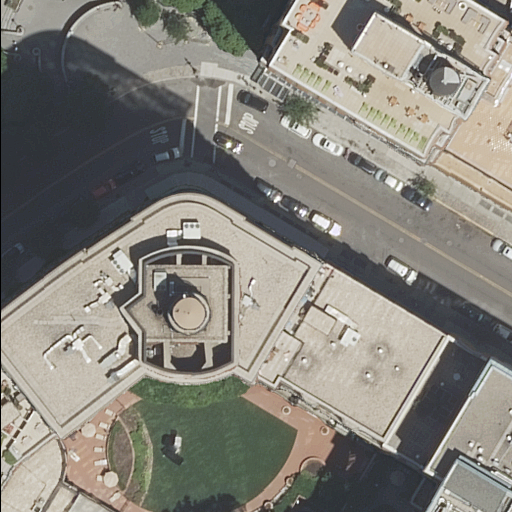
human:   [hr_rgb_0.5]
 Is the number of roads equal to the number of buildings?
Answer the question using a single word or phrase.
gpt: no

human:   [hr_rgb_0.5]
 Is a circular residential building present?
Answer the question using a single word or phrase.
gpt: no

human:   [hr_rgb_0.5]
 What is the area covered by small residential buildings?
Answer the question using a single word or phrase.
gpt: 41m2

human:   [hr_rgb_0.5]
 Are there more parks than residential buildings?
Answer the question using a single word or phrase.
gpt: no

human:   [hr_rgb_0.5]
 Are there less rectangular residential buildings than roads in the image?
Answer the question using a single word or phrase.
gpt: yes

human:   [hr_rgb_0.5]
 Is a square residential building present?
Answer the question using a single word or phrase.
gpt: no

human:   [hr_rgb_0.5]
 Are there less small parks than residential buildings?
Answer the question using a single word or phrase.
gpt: yes

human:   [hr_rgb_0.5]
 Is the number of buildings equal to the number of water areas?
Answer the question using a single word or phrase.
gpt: no

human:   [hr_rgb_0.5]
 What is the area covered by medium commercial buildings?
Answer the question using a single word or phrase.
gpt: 0m2

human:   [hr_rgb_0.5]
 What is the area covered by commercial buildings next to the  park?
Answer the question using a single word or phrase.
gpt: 0m2

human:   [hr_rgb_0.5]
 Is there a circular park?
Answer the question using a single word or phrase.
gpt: no

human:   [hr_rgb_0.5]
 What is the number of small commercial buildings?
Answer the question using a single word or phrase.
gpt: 0

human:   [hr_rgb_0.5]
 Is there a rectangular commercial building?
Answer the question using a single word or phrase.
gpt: no

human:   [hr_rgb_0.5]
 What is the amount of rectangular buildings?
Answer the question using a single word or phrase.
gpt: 3

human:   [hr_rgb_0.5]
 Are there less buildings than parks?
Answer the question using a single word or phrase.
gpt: no

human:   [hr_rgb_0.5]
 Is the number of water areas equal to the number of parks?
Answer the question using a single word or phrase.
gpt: no

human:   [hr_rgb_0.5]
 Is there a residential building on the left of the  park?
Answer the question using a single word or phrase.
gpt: no

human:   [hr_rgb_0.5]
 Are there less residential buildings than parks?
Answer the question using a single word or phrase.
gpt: no

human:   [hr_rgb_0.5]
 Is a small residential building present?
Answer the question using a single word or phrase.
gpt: yes

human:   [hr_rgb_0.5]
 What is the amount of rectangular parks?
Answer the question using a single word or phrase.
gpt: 1

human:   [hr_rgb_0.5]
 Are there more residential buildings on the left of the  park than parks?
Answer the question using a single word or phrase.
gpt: no

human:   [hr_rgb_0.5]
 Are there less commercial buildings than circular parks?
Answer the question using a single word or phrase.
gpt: no

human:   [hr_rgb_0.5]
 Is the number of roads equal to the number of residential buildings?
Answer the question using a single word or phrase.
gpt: no

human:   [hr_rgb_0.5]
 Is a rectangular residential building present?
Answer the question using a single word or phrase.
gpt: yes

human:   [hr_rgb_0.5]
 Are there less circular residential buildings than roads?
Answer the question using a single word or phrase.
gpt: yes

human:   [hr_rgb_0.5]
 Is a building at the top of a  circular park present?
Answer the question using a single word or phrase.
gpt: no

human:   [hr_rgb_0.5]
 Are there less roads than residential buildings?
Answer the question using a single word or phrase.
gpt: no

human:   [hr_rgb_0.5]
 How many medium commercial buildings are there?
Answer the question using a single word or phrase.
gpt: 0

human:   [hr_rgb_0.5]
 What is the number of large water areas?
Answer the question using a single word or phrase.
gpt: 0

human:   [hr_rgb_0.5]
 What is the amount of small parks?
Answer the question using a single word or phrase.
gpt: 0

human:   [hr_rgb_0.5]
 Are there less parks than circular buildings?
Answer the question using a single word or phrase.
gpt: no

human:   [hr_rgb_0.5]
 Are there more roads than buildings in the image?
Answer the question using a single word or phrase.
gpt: yes

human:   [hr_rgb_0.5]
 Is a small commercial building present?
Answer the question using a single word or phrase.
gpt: no

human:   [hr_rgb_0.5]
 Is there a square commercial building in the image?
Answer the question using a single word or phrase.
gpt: no

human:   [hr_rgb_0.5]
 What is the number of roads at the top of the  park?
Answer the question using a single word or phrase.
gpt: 0

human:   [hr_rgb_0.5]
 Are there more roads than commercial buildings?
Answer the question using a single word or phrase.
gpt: yes